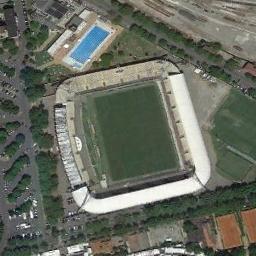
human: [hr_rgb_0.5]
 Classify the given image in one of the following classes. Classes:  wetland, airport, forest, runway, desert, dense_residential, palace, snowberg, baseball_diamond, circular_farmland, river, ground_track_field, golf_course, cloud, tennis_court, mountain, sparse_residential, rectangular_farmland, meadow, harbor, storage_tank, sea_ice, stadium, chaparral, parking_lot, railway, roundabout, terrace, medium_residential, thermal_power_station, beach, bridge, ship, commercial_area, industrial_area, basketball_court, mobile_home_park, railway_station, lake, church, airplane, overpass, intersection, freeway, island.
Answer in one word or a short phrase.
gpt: stadium